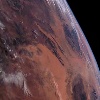
Label: land